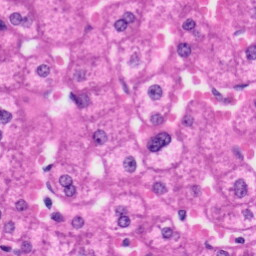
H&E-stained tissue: Liver